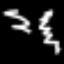
Label: squiggle